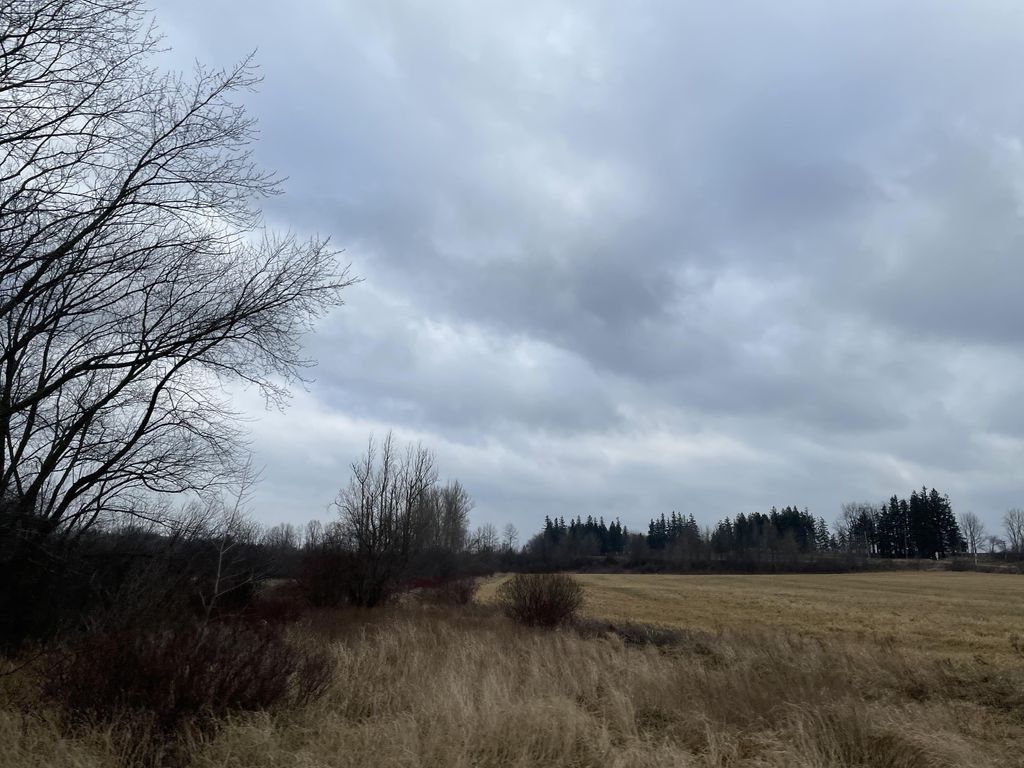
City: kitchener-waterloo